Question: I'm using the plugin <URL> with a Symfony 2 form to collect the selected longitude/latitude. Although the lng/lat fields are populated, after the form is submitted I get the following error:
'''
SQLSTATE[23000]: Integrity constraint violation: 1048 Field lat cannot be empty (null)
'''
Here is part of my form:
'''
<label>Lat:</label>
{{form_widget(form.lat, {attr: {'disabled':'disabled'}})}} <br/>
<label>Lng:</label>
{{form_widget(form.lng, {attr: {'disabled':'disabled'}})}} <br/>
'''

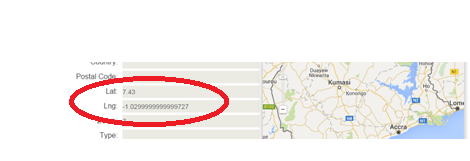
Answer: I just needed to remove the attribute in "desabled" defined in the form field